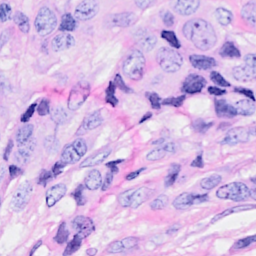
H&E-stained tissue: Breast